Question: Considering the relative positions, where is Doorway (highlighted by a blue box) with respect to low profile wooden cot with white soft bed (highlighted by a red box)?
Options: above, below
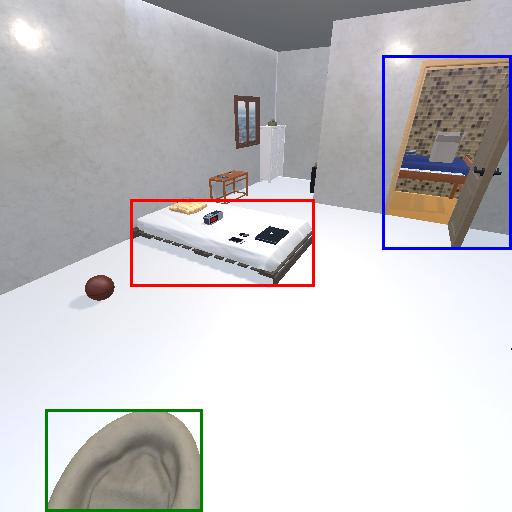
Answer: above